問題: 正三角形$ABC$, $BDE$の外心をそれぞれ$P$, $Q$とし、$\angle PJQ = {90}^{\circ}$, $\angle JPK = \angle JQK = {120}^{\circ}$をみたすような2点$J$, $K$をとると、$D$は$\triangle ABC$の外部にあり、かつ5点$B$, $J$, $E$, $C$, $K$はこの順で同一直線上に並んだ。$BJ = 1$, $CK = 2$のとき、線分$JE$の長さはいくらか。
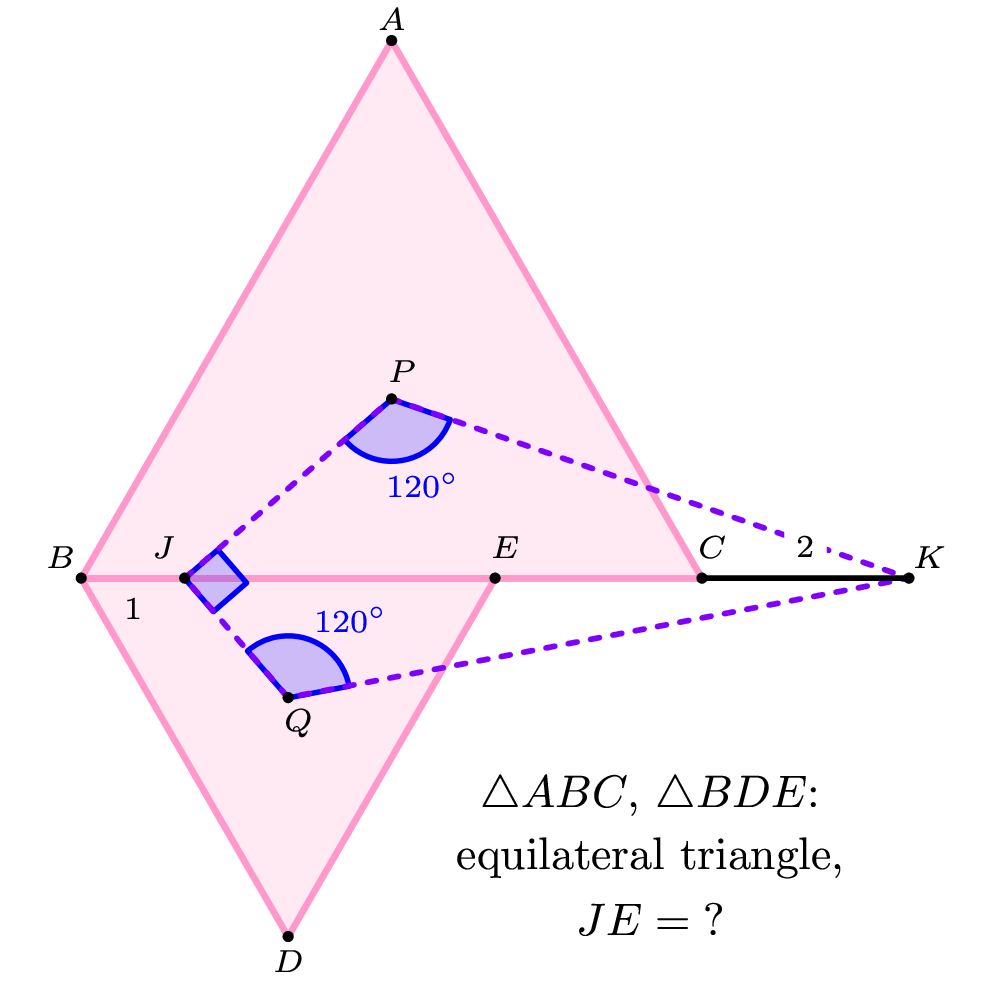
\documentclass[11pt]{jsarticle}
\usepackage[dvipdfmx]{graphicx}
\usepackage{amsmath,amssymb,enumitem,pgfplots,mathrsfs}
\pgfplotsset{compat=1.15}
\usetikzlibrary{arrows}
\definecolor{ffxfqq}{rgb}{1,0.5,0}
\definecolor{ffqqff}{rgb}{1,0,1}
\definecolor{qqqqff}{rgb}{0,0,1}
\definecolor{xfqqff}{rgb}{0.5,0,1}
\definecolor{qqccqq}{rgb}{0,0.8,0}
\definecolor{ffzzcc}{rgb}{1,0.6,0.8}
\definecolor{qqzzff}{rgb}{0,0.6,1}
\pagestyle{empty}
\begin{document}
\begin{tikzpicture}[line cap=round,line join=round,>=triangle 45,x=0.8cm,y=0.8cm]
\clip(-4.8,-4) rectangle (4.8,5.6);
\coordinate (A) at (-1,5.196152); \coordinate (B) at (-4,0);
\coordinate (C) at (2,0); \coordinate (D) at (-2,-3.464102);
\coordinate (E) at (0,0); \coordinate (J) at (-3,0);
\coordinate (K) at (4,0); \coordinate (P) at (-1,1.732051);
\coordinate (Q) at (-2,-1.154701);
\draw[line width=1.5pt,color=ffzzcc,fill=ffzzcc,fill opacity=0.2] (A)--(B)--(C)--cycle (B)--(D)--(E)--cycle;
\draw[line width=1.2pt,color=qqqqff,fill=qqqqff,fill opacity=0.2] (J)--(-2.722254,-0.320713)--(-2.401540,-0.0429675)--(-2.679287,0.277746)--cycle;
\draw [shift={(P)},line width=1.2pt,color=qqqqff,fill=qqqqff,fill opacity=0.2] (0,0)--(-139.106605:0.6) arc (-139.106605:-19.106605:0.6)--cycle;
\draw [shift={(Q)},line width=1.2pt,color=qqqqff,fill=qqqqff,fill opacity=0.2] (0,0)--(10.893395:0.6) arc (10.893395:130.893395:0.6)--cycle;
\draw[line width=1.2pt,dash pattern=on 2pt off 3pt,color=xfqqff] (J)--(P)--(K)--(Q)--cycle;
\draw [line width=1.2pt,color=black] (C)--(K);
\begin{scriptsize}
\draw [fill=black,color=black]
 (A) circle (1pt) (-1,5.4) node {$A$} (B) circle (1pt) (-4.2,0.2) node {$B$}
 (C) circle (1pt) (2.1,0.3) node {$C$} (D) circle (1pt) (-2,-3.7) node {$D$}
 (E) circle (1pt) (0.1,0.3) node {$E$} (J) circle (1pt) (-3.2,0.3) node {$J$}
 (K) circle (1pt) (4.2,0.2) node {$K$} (P) circle (1pt) (-0.9,2) node {$P$}
 (Q) circle (1pt) (-1.9,-1.4) node {$Q$}
 (-3.5,-0.3) node{$1$} (3,0.3) node[fill=white]{$2$};
\draw[color=qqqqff] (-0.7,0.9) node {${120}^{\circ}$} (-1.4,-0.4) node {${120}^{\circ}$};
\draw[color=black] (1.5,-2.1) node{\normalsize $\triangle ABC$, $\triangle BDE$:} (1.5,-2.7) node{\normalsize equilateral triangle,} (1.5,-3.3) node{\normalsize $JE = \; ?$};
\end{scriptsize}
\end{tikzpicture}
\end{document}
解答: 直線$PJ$, $PK$に関し直線$BC$と対称な直線が交わる点を$F$、直線$QJ$, $QK$に関し直線$BC$と対称な直線が交わる点を$G$とする。すると$P$, $Q$はそれぞれ$\triangle FJK$, $\triangle GJK$の内心であるから、$\angle JFK = \angle JGK = {60}^{\circ}$と判る。$\angle PFK = \angle PBK = {30}^{\circ}$, $\angle PKF = \angle PKB$, $PK = PK$より$\triangle FPK$と$\triangle BPK$は合同であり、特に$FK = BK$である。加えて$\angle FJG = 2 \angle PJQ = {180}^{\circ}$なので、$\triangle FGK$は1辺の長さが$BK$の正三角形となる。$\triangle FPJ$と$\triangle CPJ$の合同および$\triangle GQJ$と$\triangle EQJ$の合同も確かめられるので、$BK = FG = JF + JG = JC + JE$から$JE = BJ + CK = 3$と計算でき、求める長さは$3$である。
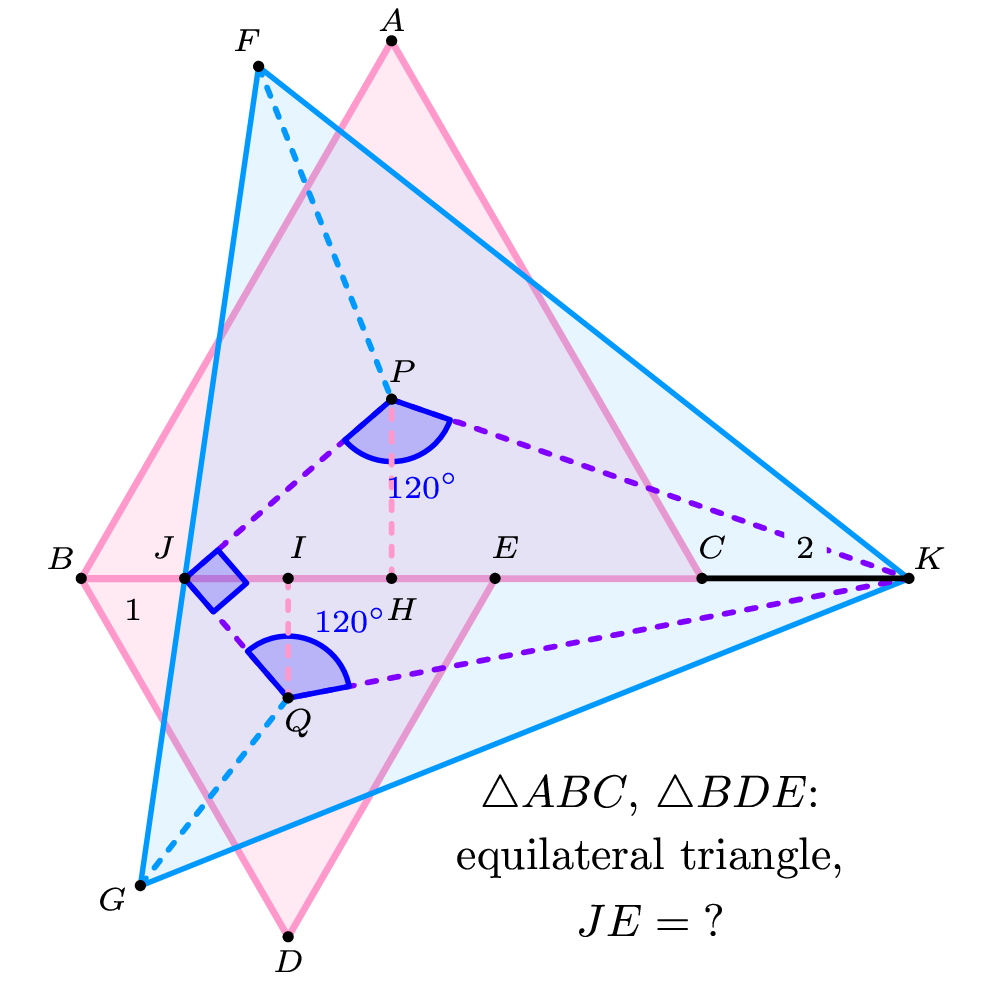
\documentclass[11pt]{jsarticle}
\usepackage[dvipdfmx]{graphicx}
\usepackage{amsmath,amssymb,enumitem,pgfplots,mathrsfs}
\pgfplotsset{compat=1.15}
\usetikzlibrary{arrows}
\definecolor{ffxfqq}{rgb}{1,0.5,0}
\definecolor{ffqqff}{rgb}{1,0,1}
\definecolor{qqqqff}{rgb}{0,0,1}
\definecolor{xfqqff}{rgb}{0.5,0,1}
\definecolor{qqccqq}{rgb}{0,0.8,0}
\definecolor{ffzzcc}{rgb}{1,0.6,0.8}
\definecolor{qqzzff}{rgb}{0,0.6,1}
\pagestyle{empty}
\begin{document}
\begin{tikzpicture}[line cap=round,line join=round,>=triangle 45,x=0.8cm,y=0.8cm]
\clip(-4.8,-4) rectangle (4.8,5.6);
\coordinate (A) at (-1,5.196152); \coordinate (B) at (-4,0);
\coordinate (C) at (2,0); \coordinate (D) at (-2,-3.464102);
\coordinate (E) at (0,0); \coordinate (F) at (-2.285714,4.948717);
\coordinate (G) at (-3.428571,-2.969230); \coordinate (H) at (-1,0);
\coordinate (I) at (-2,0); \coordinate (J) at (-3,0);
\coordinate (K) at (4,0); \coordinate (P) at (-1,1.732051);
\coordinate (Q) at (-2,-1.154701);
\draw[line width=1.5pt,color=ffzzcc,fill=ffzzcc,fill opacity=0.2] (A)--(B)--(C)--cycle (B)--(D)--(E)--cycle;
\draw[line width=1.2pt,color=qqzzff,fill=qqzzff,fill opacity=0.1] (F)--(G)--(K)--cycle;
\draw[line width=1.2pt,dash pattern=on 2pt off 3pt,color=xfqqff] (J)--(P)--(K)--(Q)--cycle;
\draw[line width=1.2pt,color=qqqqff,fill=qqqqff,fill opacity=0.2] (J)--(-2.722254,-0.320713)--(-2.401540,-0.0429675)--(-2.679287,0.277746)--cycle;
\draw [shift={(P)},line width=1.2pt,color=qqqqff,fill=qqqqff,fill opacity=0.2] (0,0)--(-139.106605:0.6) arc (-139.106605:-19.106605:0.6)--cycle;
\draw [shift={(Q)},line width=1.2pt,color=qqqqff,fill=qqqqff,fill opacity=0.2] (0,0)--(10.893395:0.6) arc (10.893395:130.893395:0.6)--cycle;
\draw [line width=1.2pt,color=black] (C)--(K);
\draw [line width=1.2pt,dash pattern=on 2pt off 3pt,color=ffzzcc] (H)--(P) (I)--(Q);
\draw [line width=1.2pt,dash pattern=on 2pt off 3pt,color=qqzzff] (F)--(P) (G)--(Q);
\begin{scriptsize}
\draw [fill=black,color=black]
 (A) circle (1pt) (-1,5.4) node {$A$} (B) circle (1pt) (-4.2,0.2) node {$B$}
 (C) circle (1pt) (2.1,0.3) node {$C$} (D) circle (1pt) (-2,-3.7) node {$D$}
 (E) circle (1pt) (0.1,0.3) node {$E$} (F) circle (1pt) (-2.4,5.2) node {$F$}
 (G) circle (1pt) (-3.7,-3.1) node {$G$} (H) circle (1pt) (-0.9,-0.3) node {$H$}
 (I) circle (1pt) (-1.9,0.3) node {$I$} (J) circle (1pt) (-3.2,0.3) node {$J$}
 (K) circle (1pt) (4.2,0.2) node {$K$} (P) circle (1pt) (-0.9,2) node {$P$}
 (Q) circle (1pt) (-1.9,-1.4) node {$Q$}
 (-3.5,-0.3) node{$1$} (3,0.3) node[fill=qqzzff!10]{$2$};
\draw[color=qqqqff] (-0.7,0.9) node {${120}^{\circ}$} (-1.4,-0.4) node {${120}^{\circ}$};
\draw[color=black] (1.5,-2.1) node{\normalsize $\triangle ABC$, $\triangle BDE$:} (1.5,-2.7) node{\normalsize equilateral triangle,} (1.5,-3.3) node{\normalsize $JE = \; ?$};
\end{scriptsize}
\end{tikzpicture}
\end{document}
答え: $3$
タグ: 正多角形、合同
難易度: hard